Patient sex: M
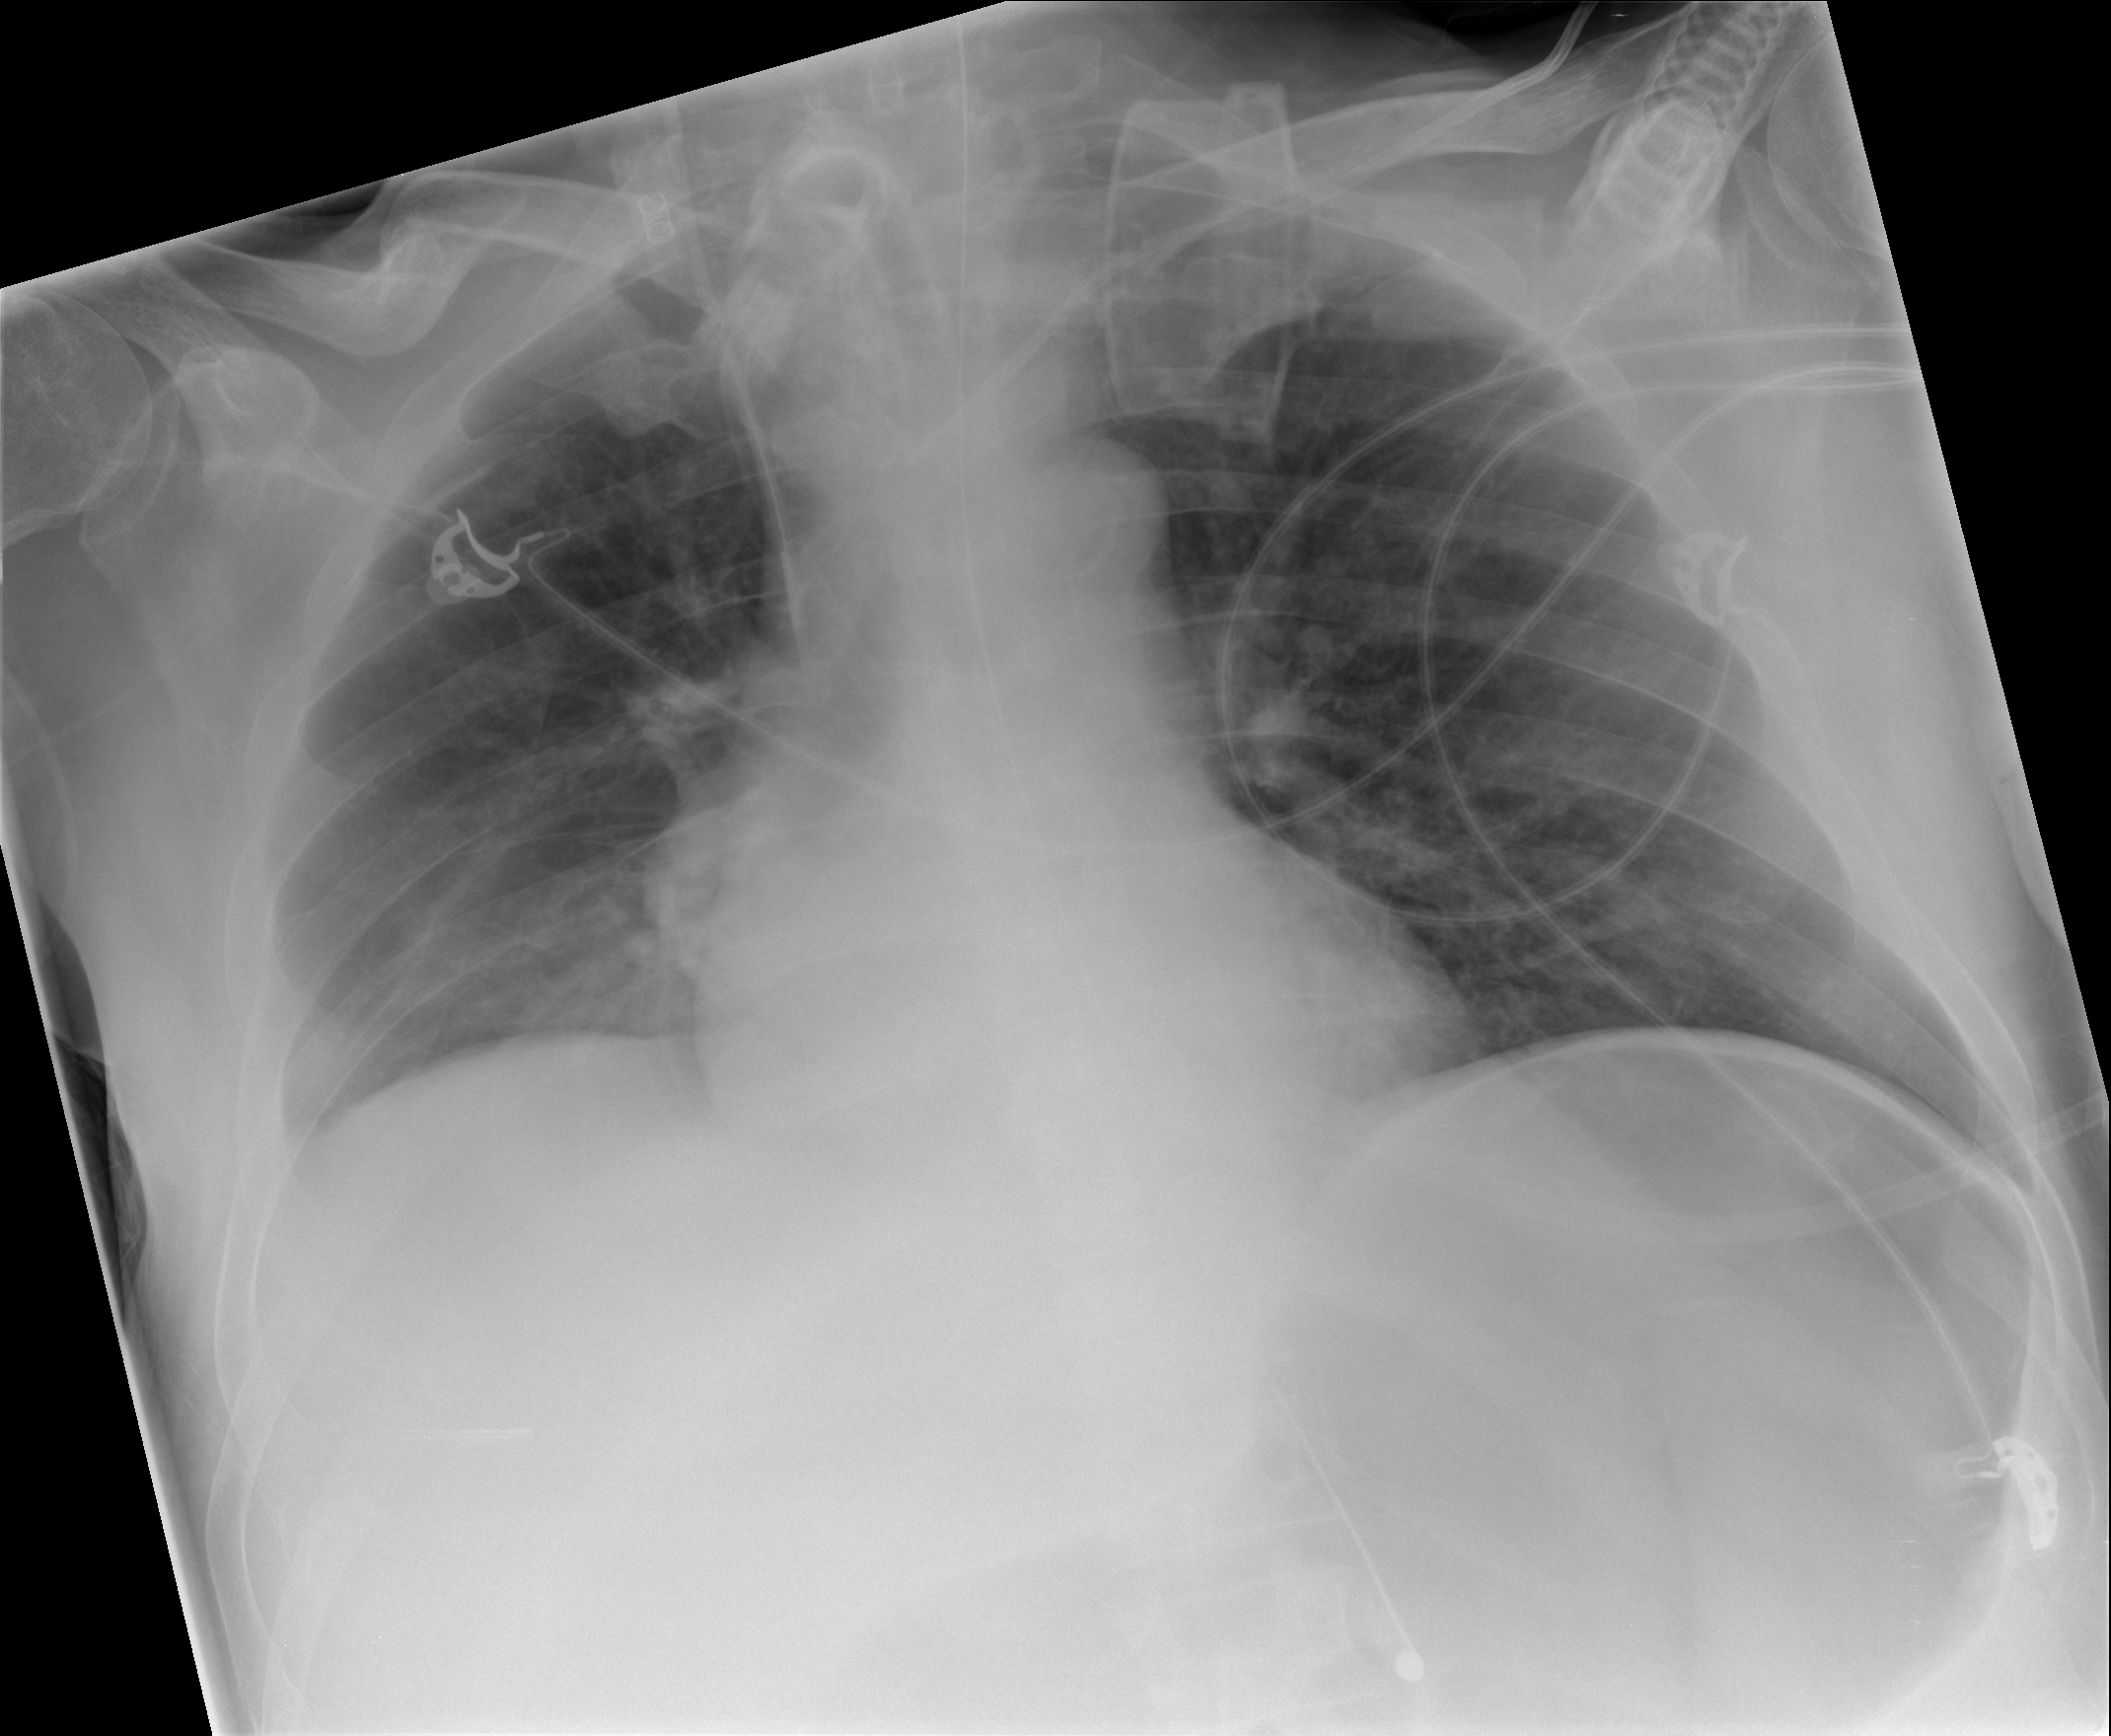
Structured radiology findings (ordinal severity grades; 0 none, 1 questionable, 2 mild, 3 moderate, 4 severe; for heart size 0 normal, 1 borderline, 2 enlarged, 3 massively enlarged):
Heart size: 0
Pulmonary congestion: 1
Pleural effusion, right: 0
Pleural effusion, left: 0
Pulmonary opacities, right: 1
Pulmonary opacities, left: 0
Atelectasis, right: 1
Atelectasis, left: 0